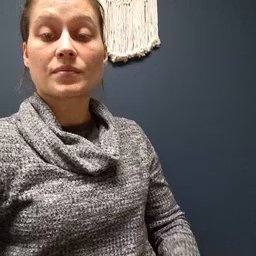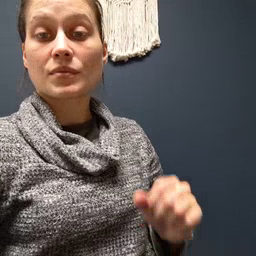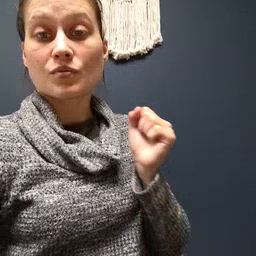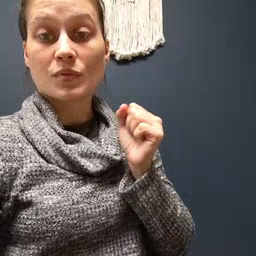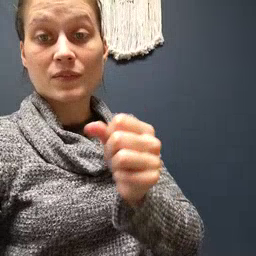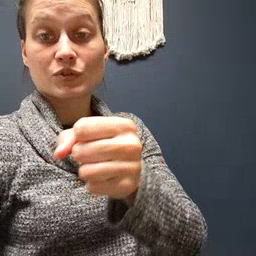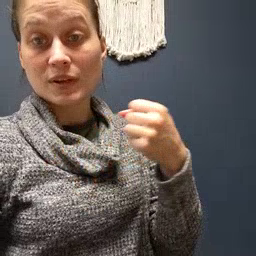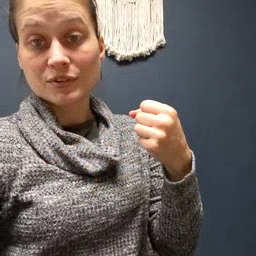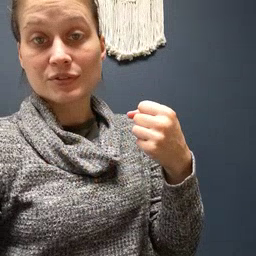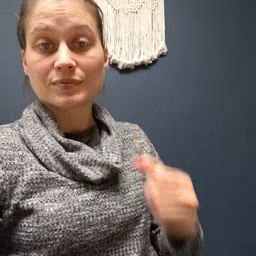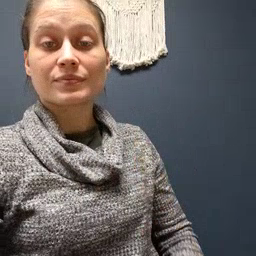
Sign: refrigerator